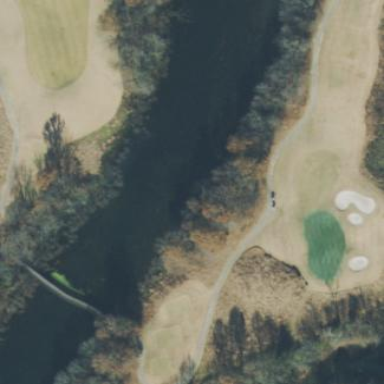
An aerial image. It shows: Rough area on grassy golf course.